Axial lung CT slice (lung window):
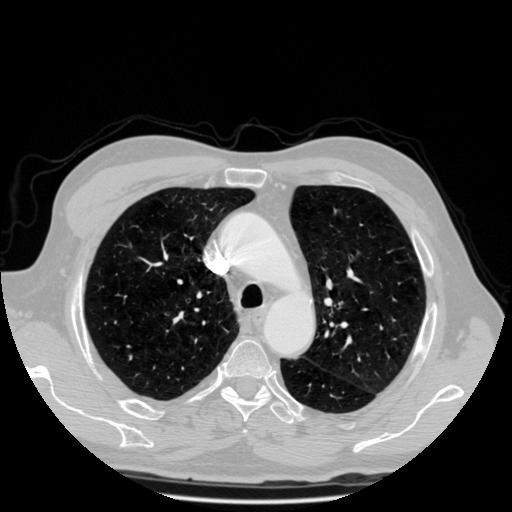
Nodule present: no